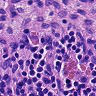
Metastatic tissue present: no